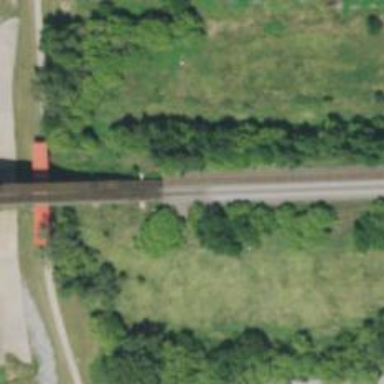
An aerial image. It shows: Railway bridge.